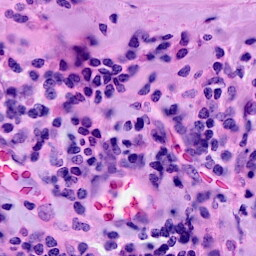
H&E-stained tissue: Breast